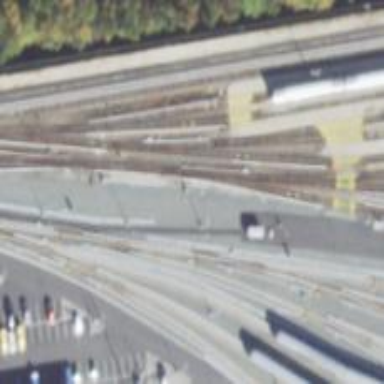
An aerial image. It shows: Electrified rail yard in service.